Question: How to go about auto populating student's 'roll number' column in ascending order from 1,2,3... and so on on assign button click in the form ?

How the cursor will be invoked?
I'm using stored procedures for all database operations.
'''
declare @studID int
declare rollCursor CURSOR FOR
select * from TESTING
OPEN rollCursor
'''
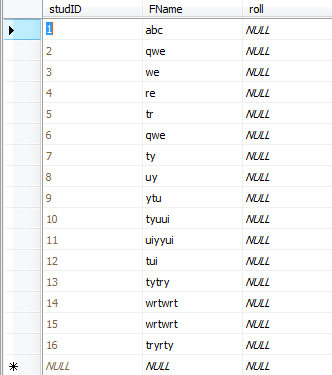
Answer: If you want a single StudentId, just write in your procedure
'''
-- Where @StudendId will be parameter to your stored procedure
SELECT * FROM TESTING
WHERE StudId = @StudendId
'''
Here is how you can use CURSOR. But note, CURSOR have performance issues. So use it rarely.
'''
DECLARE @StudId INT
DECLARE @FName VARCHAR(50)
DECLARE @ROLL INT
-- Here you declare which all columns you need to loop in Cursor
DECLARE rollCursor CURSOR FOR
select * from TESTING
WHERE StudId = @StudendId
ORDER BY StudId;
OPEN rollCursor
-- Loop starts from here
FETCH NEXT FROM rollCursor
INTO @StudId,@FName,@ROLL
WHILE @@FETCH_STATUS = 0
BEGIN
-- Select studentid one by one from the table
SELECT * FROM TESTING
WHERE StudId = @StudId
-- Fetches next record and increments the loop
FETCH NEXT FROM rollCursor
INTO @StudId,@FName,@ROLL
END
CLOSE rollCursor;
DEALLOCATE rollCursor;
'''
(Getting Row number for table)
If you need the result according to the 'roll' then use the below query
'''
-- This will bring you the records with roll number in ascending order
-- If you want in descending order just change ASC to DESC
SELECT studid,Fname,ROW_NUMBER() OVER(ORDER BY roll ASC) roll
FROM StudId
'''
(Create identity field)
You need to set roll number column as 'Identity field', ie a column with an integer value which automatically increments value on new insertions.
Once you set the roll number column as 'Identity field', try with the below inserts
'''
INSERT INTO TESTING(StudId,Fname)VALUES(10,'A')
INSERT INTO TESTING(StudId,Fname)VALUES(10,'A')
'''
You will not select or include the roll number column in insert. It will automatically increment.
- <URL>